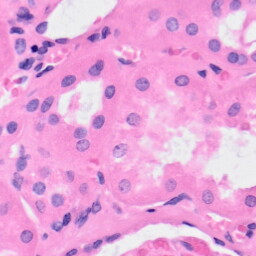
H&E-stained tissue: Kidney